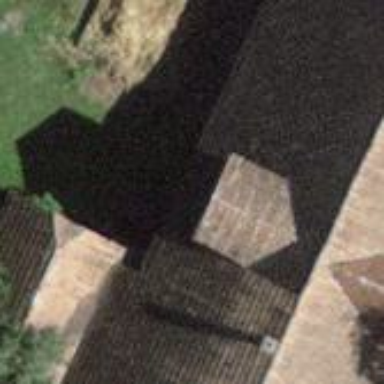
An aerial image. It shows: Rural barn.